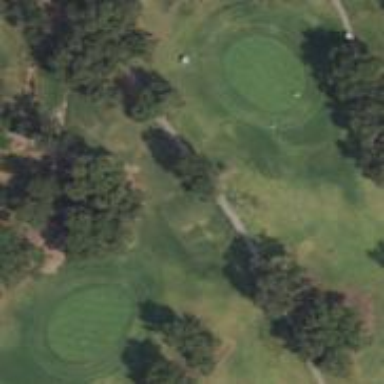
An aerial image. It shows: High-quality path used as golf course track.